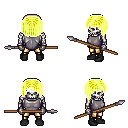
a pixel art fantasy rpg character, male body template, skeleton, steel chest armor, gold greaves, gold pageboy hairstyle, metal gloves, black shoes, spear, four views (front, back, left, right), 2x2 character sprite sheet, small pixel art, hard edges, no anti-aliasing